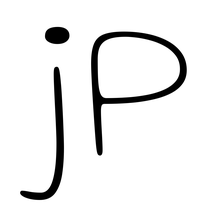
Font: Gluten_Thin